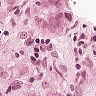
Metastatic tissue present: yes